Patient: sex F, age 51
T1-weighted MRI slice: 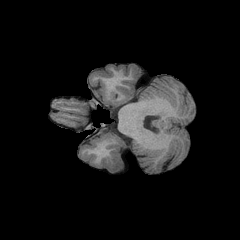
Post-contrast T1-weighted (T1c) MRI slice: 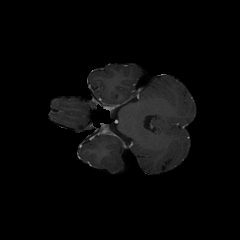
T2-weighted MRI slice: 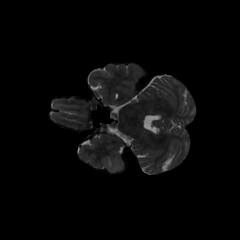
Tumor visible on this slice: yes
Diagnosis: Astrocytoma, IDH-wildtype
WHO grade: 3